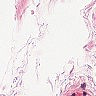
Metastatic tissue present: no